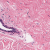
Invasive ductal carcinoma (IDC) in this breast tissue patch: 0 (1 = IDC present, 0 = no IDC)